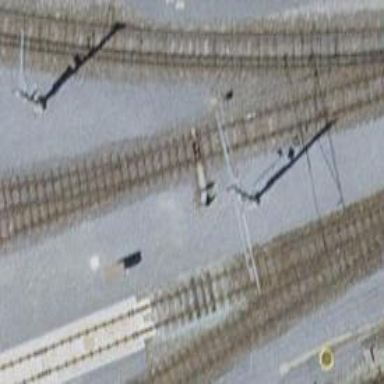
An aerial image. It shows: Railway switch.